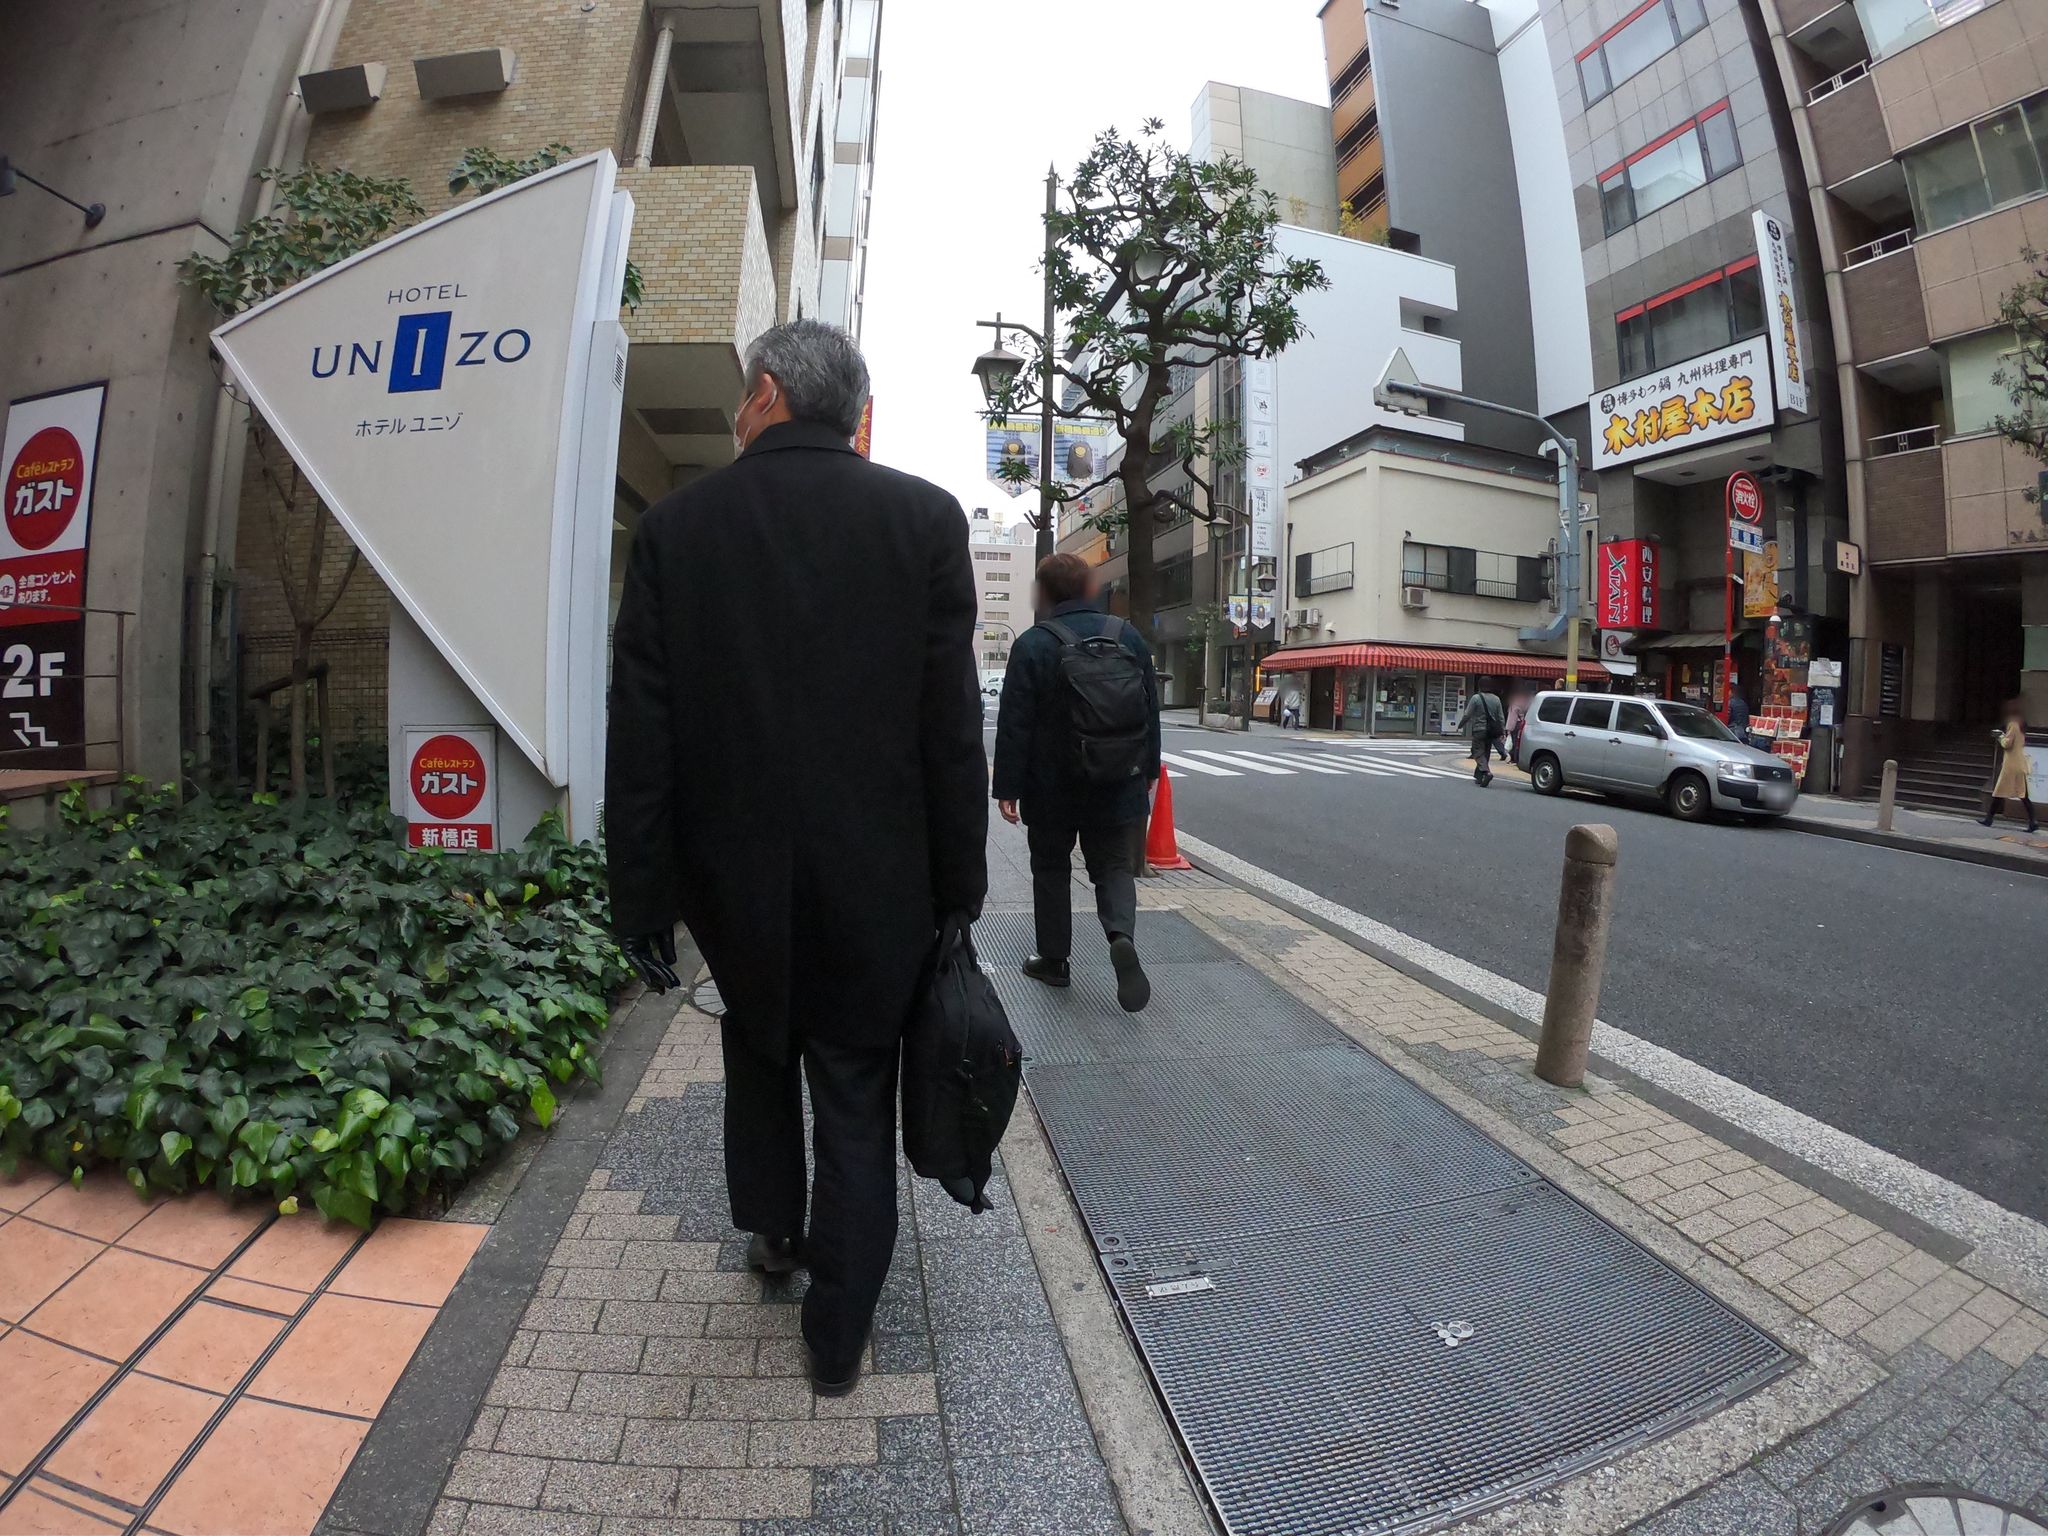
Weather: clear
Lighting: day
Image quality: good
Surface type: walking surface
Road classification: footway
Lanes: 2
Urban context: urban centre
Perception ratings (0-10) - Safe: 1.18, Lively: 8.26, Beautiful: 3.33, Boring: 1.77, Depressing: 5.64, Wealthy: 7.72